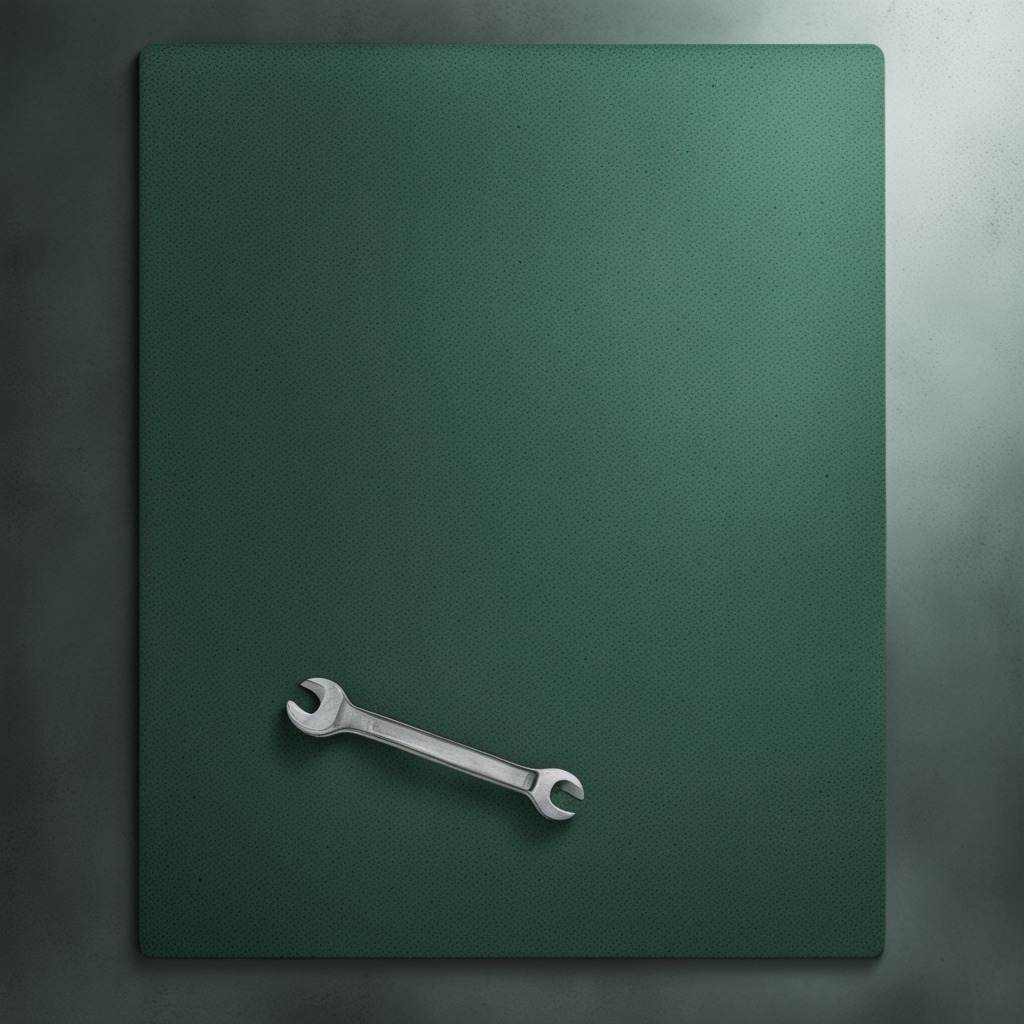
A wrench lies on the clean granite tabletop.